Question: I just got VS2013 because I had to do a system restore... unfortunately during the system restore my project's DB files didn't make it over. So, rather than build a LocalDB from my .vbproj environment I decided to manage it in a separate SQL project. The issue I have now is that I can't seem to find a way to USE my .sqlproj as the LocalDB while I'm working on my .vbproj. How do I use my .sqlproj database in my .vbproj file?
I should be able to connect to the localdb with these settings:

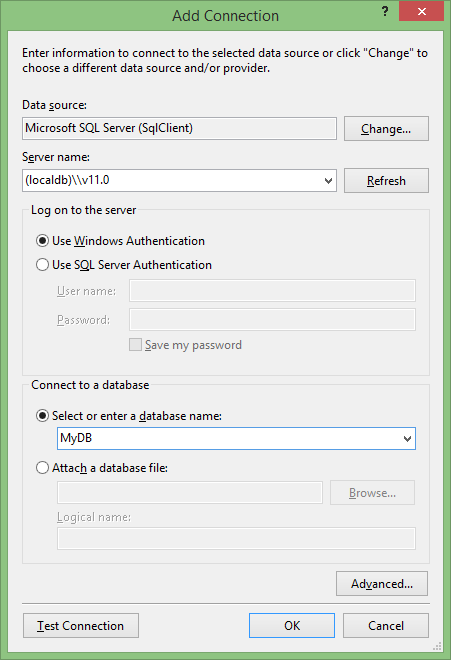
Answer: AHA!!!! I finally found the answer. I needed to use the right instance of my (localdb). SSDT (.sqlproj) creates an instance called 'Projects' in the LocalDB instead of the default workspace 'V11.0'.
So in the screenshot above I needed to change the "Server Name:" to '(localdb)\Projects' instead of the generic instance '(localdb)\v11.0'. Then it all started to flow together like the magic that it is.